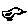
Label: bird